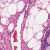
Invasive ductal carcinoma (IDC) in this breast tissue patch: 0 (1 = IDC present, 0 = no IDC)